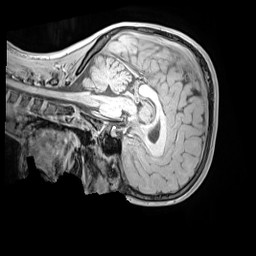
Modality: MP2RAGE
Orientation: sagittal
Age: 9
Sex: female
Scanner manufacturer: siemens
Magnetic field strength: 3 T
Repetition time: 4 s
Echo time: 0.00303 s